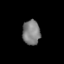
Tissue: lung
Cell type: Epithelial cells
Senescence score: 0.195
Nuclear area (px): 428
Mean DAPI intensity: 127.007